Field crop: maize
Growth stage: 2
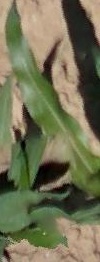
Species: maize